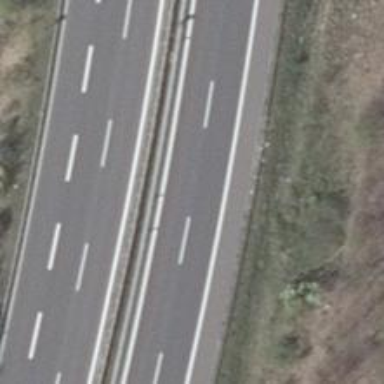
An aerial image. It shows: Asphalt trunk highway designated as motorroad.